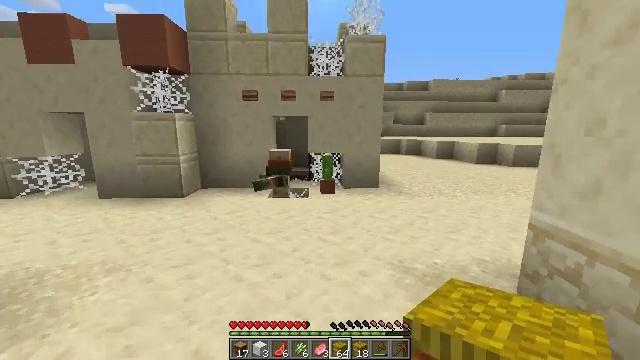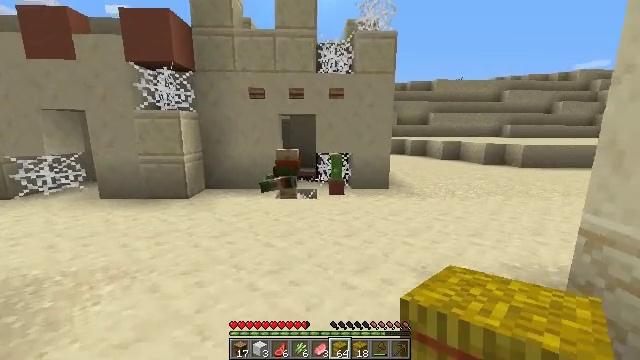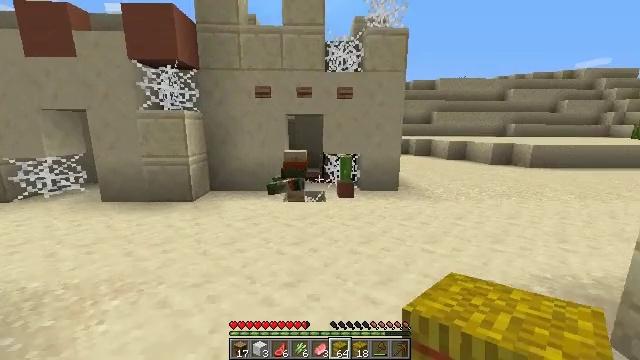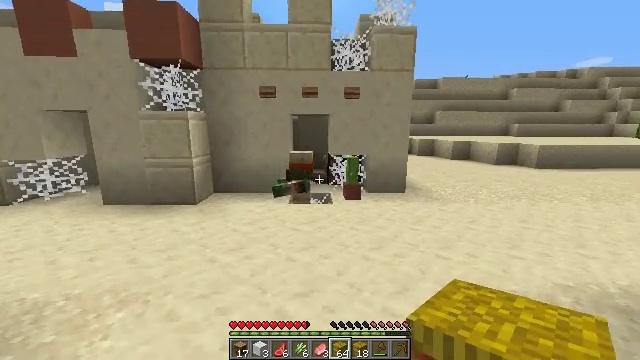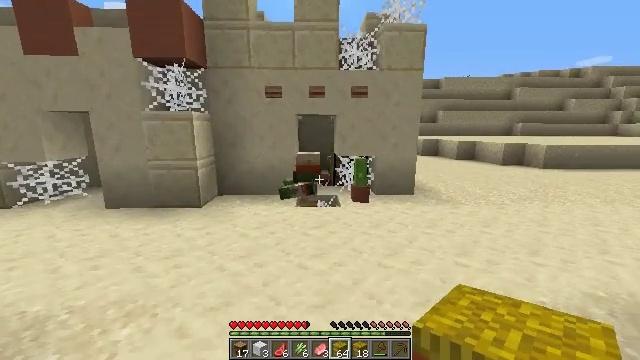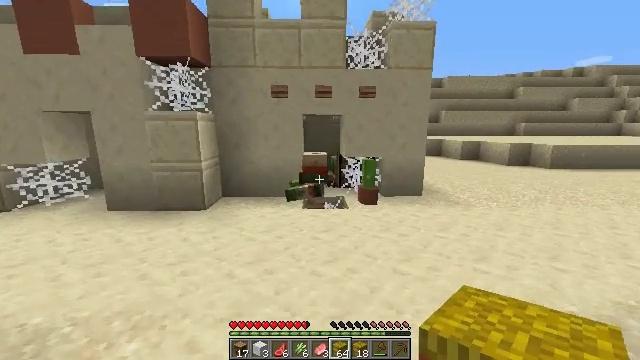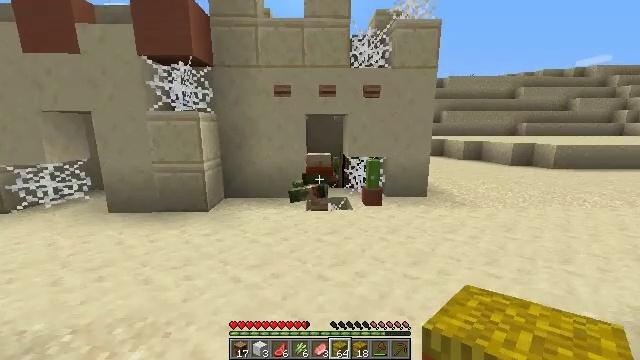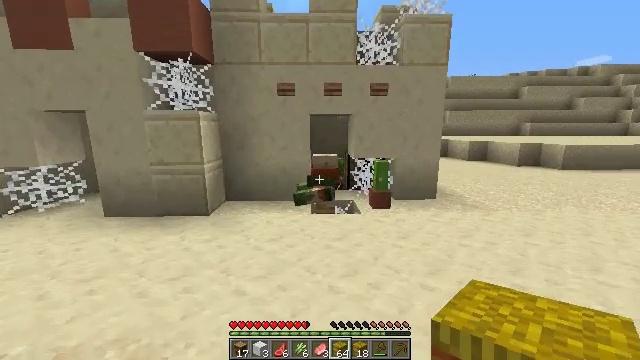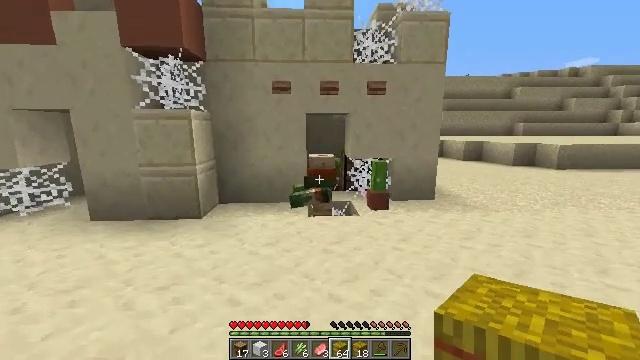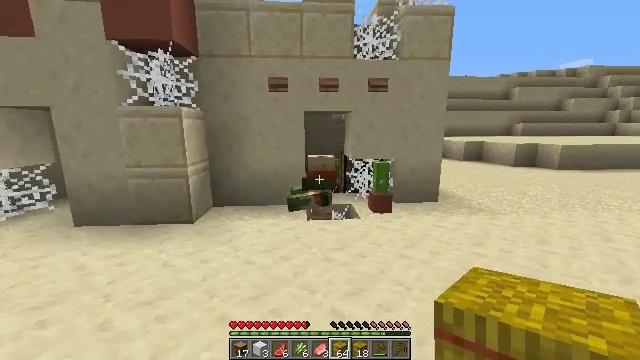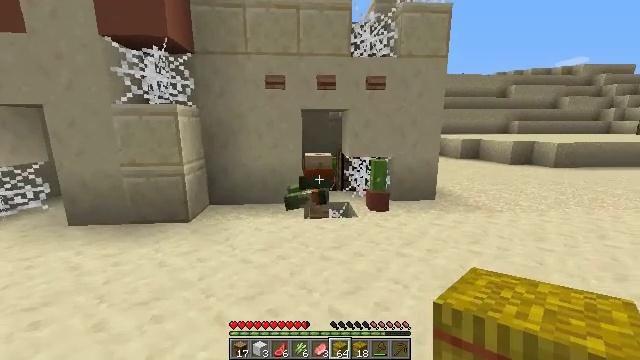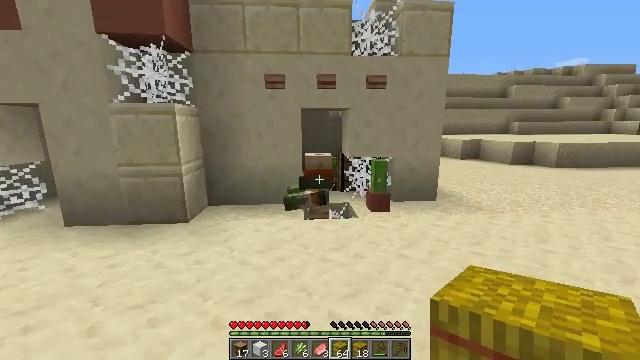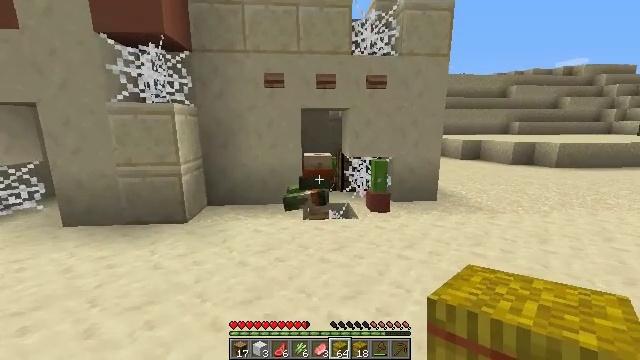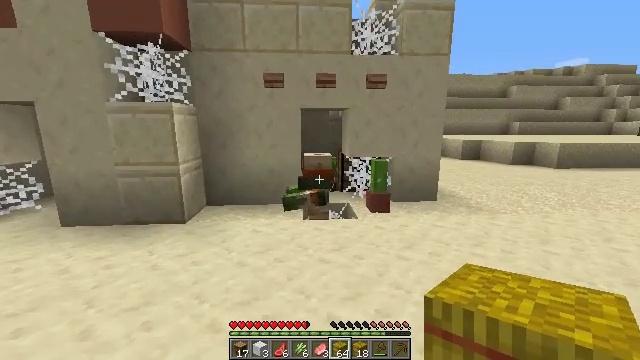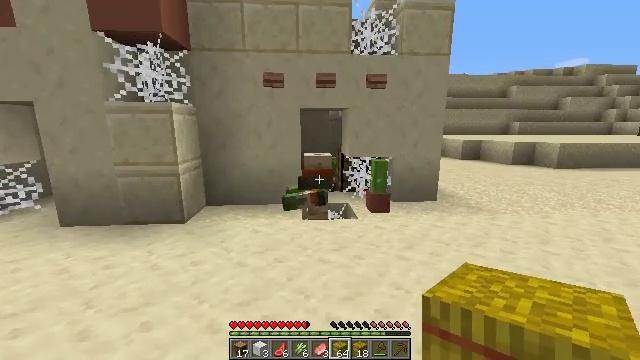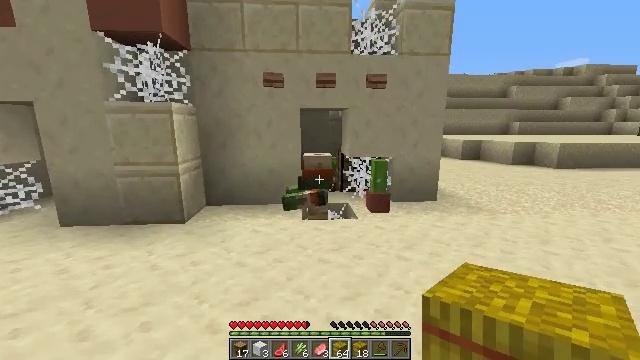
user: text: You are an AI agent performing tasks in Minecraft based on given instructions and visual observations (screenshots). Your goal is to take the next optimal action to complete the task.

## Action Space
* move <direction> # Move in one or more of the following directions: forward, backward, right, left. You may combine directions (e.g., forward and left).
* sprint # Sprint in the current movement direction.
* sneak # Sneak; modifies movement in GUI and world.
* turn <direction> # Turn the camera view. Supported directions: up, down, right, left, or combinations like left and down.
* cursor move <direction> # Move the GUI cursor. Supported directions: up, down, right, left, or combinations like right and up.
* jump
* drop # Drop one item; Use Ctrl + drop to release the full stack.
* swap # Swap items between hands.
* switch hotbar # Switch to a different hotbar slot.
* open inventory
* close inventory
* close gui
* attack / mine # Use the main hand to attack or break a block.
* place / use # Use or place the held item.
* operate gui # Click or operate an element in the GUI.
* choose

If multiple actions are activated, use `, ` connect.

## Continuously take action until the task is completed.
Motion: motion action
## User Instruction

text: Collect the potted cactus for your inventory.
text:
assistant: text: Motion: move forward and move left
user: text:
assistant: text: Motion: move forward and move left
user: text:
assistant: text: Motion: move forward and move left
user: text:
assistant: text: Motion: move forward and move left
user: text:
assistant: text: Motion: move forward and move left
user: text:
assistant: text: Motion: move forward
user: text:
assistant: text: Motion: move forward
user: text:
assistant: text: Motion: move forward, turn right
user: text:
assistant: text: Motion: no_op
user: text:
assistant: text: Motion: no_op
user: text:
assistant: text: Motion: no_op
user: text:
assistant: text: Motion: no_op
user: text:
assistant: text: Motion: no_op
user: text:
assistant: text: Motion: no_op
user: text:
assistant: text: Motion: no_op
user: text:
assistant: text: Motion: no_op
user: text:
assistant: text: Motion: no_op
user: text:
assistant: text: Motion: no_op
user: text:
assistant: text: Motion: move right
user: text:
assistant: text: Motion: move right
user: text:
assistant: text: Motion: move right
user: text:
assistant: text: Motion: move right
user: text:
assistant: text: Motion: move right
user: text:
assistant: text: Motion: move right
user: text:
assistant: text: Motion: no_op
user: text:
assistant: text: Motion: no_op
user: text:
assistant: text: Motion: no_op
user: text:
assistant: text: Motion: move right
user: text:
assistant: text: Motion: move right
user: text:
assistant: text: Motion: move right